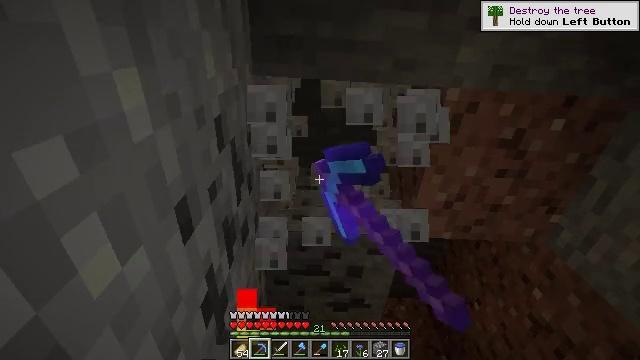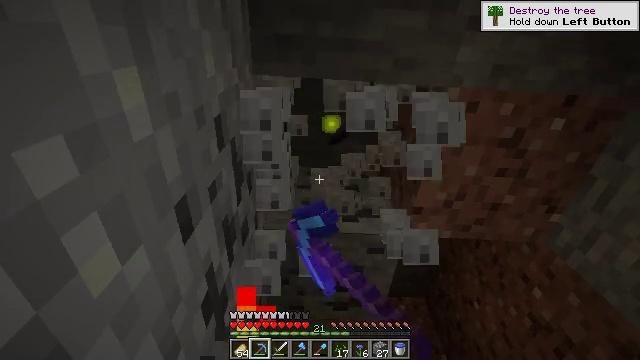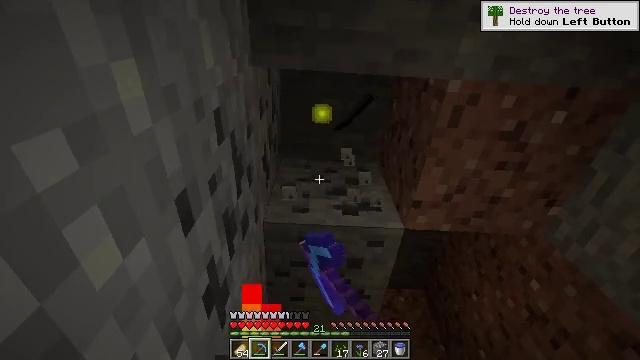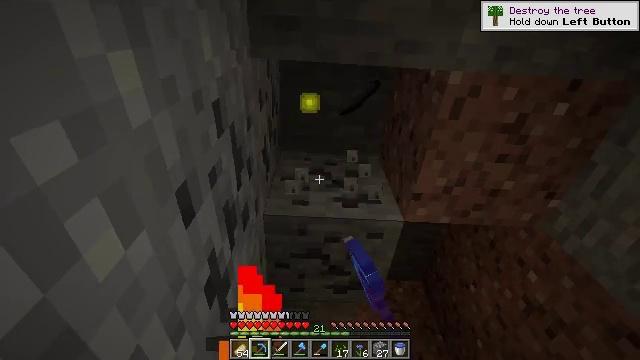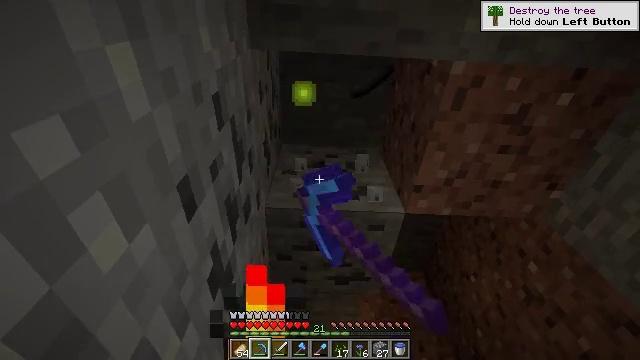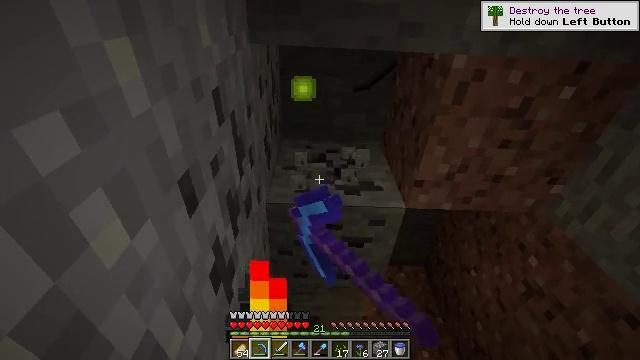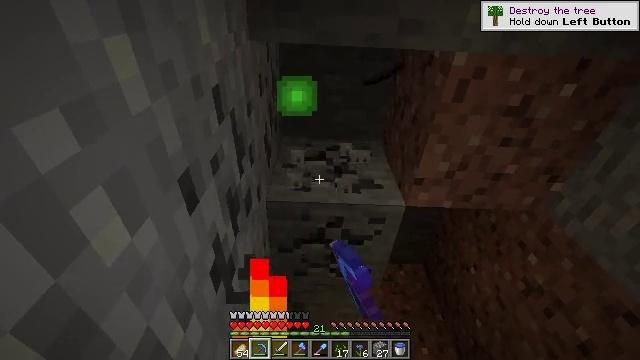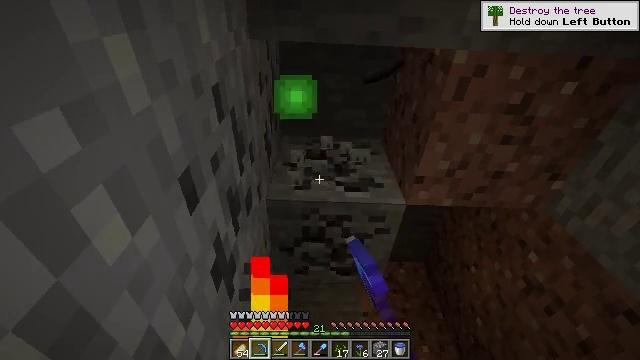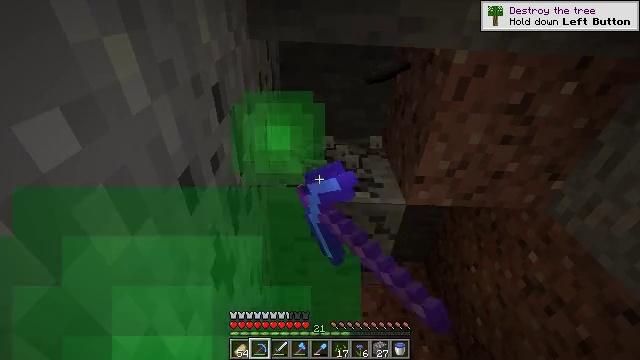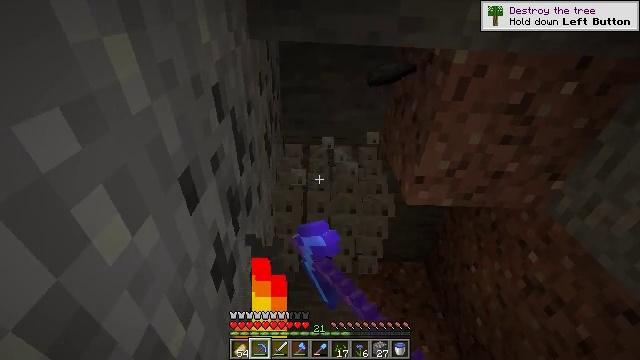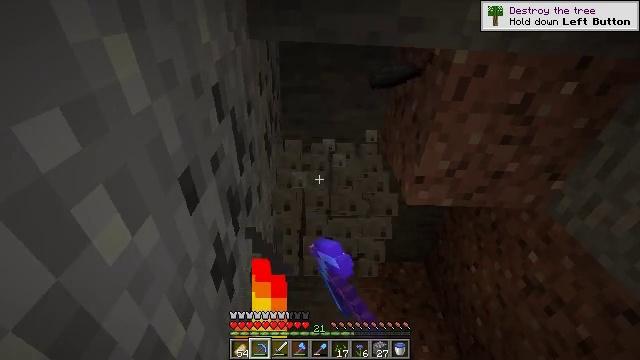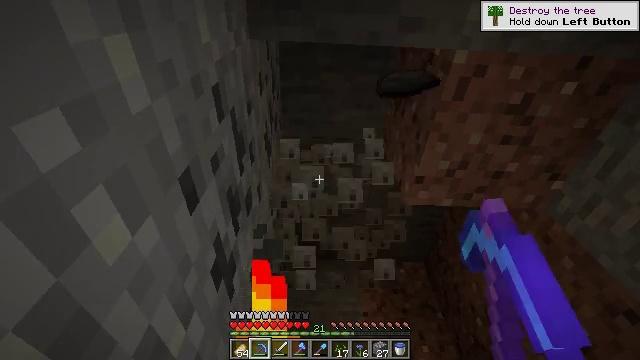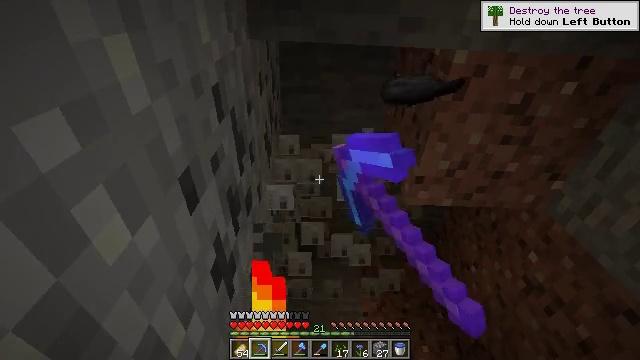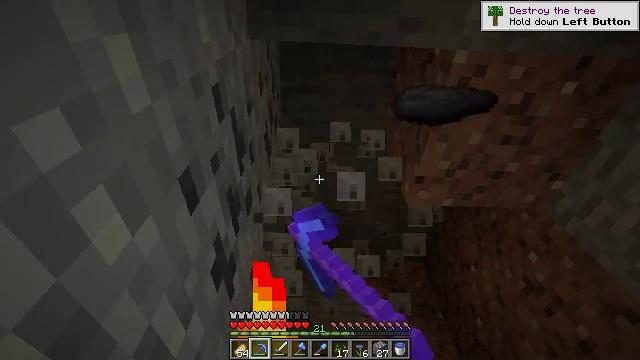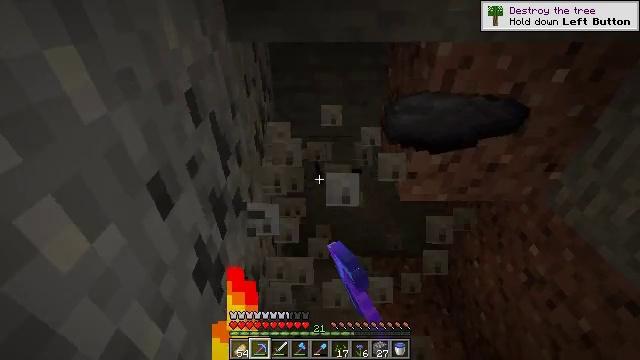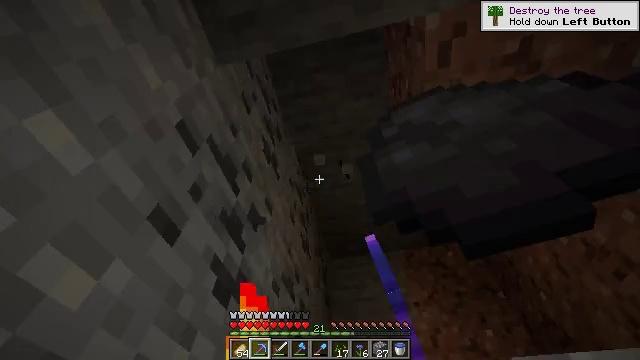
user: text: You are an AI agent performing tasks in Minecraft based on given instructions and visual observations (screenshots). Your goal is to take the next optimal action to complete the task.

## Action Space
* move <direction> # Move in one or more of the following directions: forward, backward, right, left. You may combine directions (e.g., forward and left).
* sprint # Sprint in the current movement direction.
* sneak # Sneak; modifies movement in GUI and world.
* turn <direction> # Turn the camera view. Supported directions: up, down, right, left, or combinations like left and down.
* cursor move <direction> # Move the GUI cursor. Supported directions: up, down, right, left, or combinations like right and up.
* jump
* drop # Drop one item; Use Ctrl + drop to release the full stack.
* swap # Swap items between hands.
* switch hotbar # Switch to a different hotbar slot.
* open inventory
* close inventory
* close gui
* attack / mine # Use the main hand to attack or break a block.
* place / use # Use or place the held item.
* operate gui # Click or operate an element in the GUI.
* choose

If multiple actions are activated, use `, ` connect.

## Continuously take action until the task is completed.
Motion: motion action
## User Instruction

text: Find and mine the coal ore.
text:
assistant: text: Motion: attack / mine
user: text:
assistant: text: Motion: turn down, attack / mine
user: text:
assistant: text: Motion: turn down, attack / mine
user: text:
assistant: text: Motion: turn down, attack / mine
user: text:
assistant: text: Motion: turn down, attack / mine
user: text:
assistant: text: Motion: attack / mine
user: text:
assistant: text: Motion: attack / mine
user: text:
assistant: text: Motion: attack / mine
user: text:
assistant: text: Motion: attack / mine
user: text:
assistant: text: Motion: attack / mine
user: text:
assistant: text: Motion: attack / mine
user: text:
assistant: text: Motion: attack / mine
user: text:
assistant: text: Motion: no_op
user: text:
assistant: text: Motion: move right, turn left
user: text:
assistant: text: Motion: move right, turn left
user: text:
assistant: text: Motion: move right, turn left
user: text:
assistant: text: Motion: move right, turn left
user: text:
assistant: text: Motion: move right, turn left
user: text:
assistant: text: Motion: move right, turn left and down
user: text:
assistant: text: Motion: move right, turn left and down
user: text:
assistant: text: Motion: move right, turn left and down
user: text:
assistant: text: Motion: turn left and down
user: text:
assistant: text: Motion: turn left and down
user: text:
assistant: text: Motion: no_op
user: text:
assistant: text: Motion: no_op
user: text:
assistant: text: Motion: no_op
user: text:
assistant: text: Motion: no_op
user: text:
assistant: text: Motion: no_op
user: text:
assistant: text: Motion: turn right and down
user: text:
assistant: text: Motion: turn right